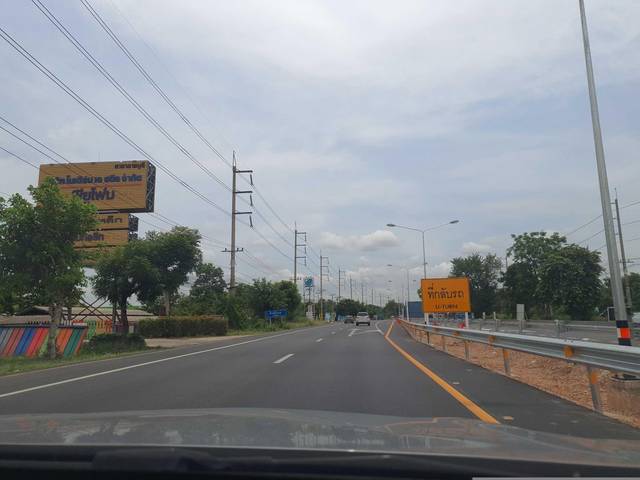
Region: Thailand
Coordinates: 13.623, 99.843